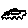
Label: car